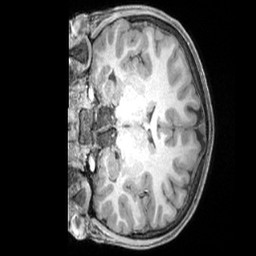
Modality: T1w
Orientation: coronal
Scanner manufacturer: siemens
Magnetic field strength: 3 T
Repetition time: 2.4 s
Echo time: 0.00224 s